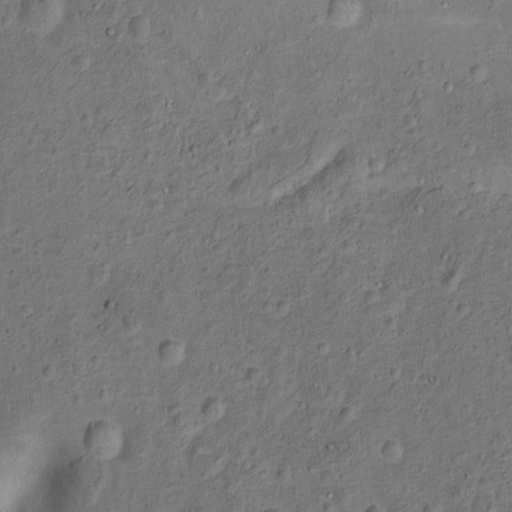
Objects detected: cone